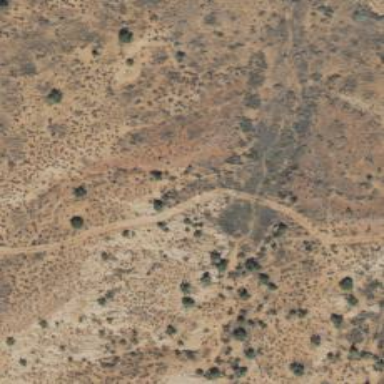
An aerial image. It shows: Track road.